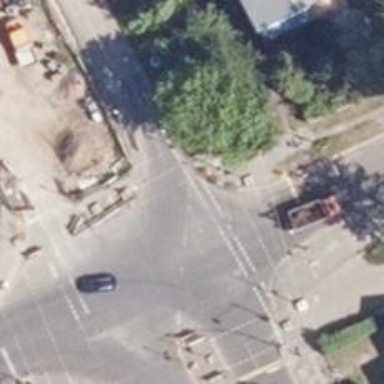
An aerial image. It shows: Secondary road with asphalt surface leading to roundabout.